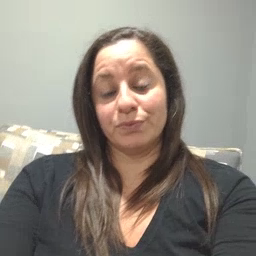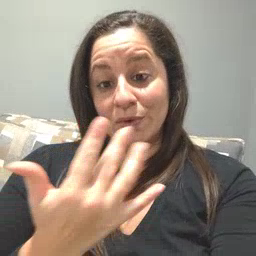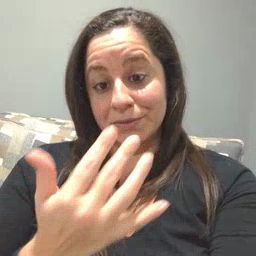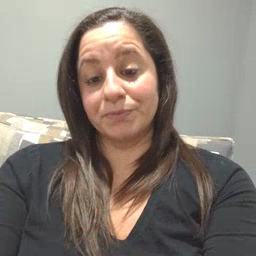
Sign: wait